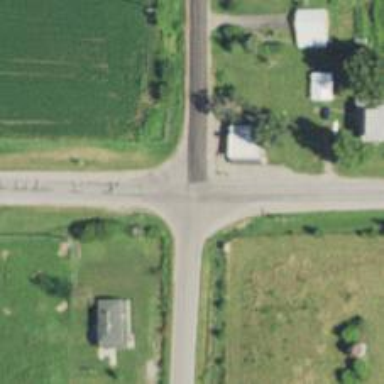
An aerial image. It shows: Stop road.